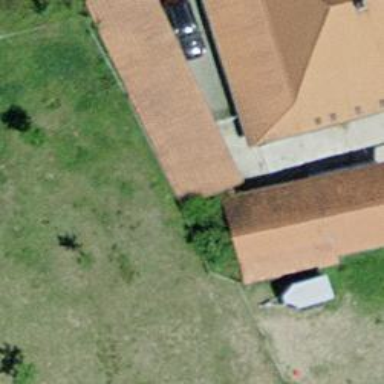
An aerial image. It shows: View of roof of building.